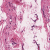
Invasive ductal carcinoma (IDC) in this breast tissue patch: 1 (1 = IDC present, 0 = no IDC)